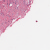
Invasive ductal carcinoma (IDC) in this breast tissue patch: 0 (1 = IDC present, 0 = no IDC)